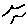
Label: bird